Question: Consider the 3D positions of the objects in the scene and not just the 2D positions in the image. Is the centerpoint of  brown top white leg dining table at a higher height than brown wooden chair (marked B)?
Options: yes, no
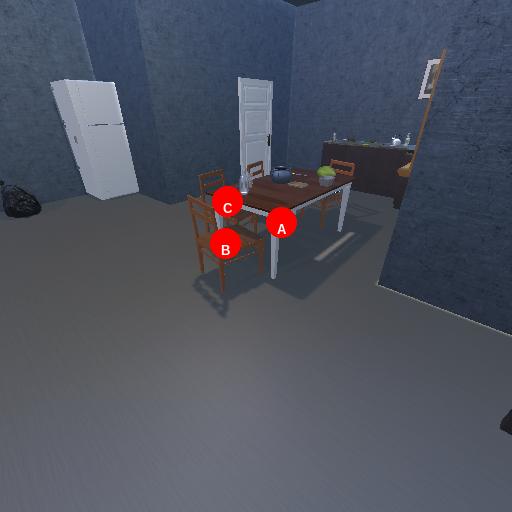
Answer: yes